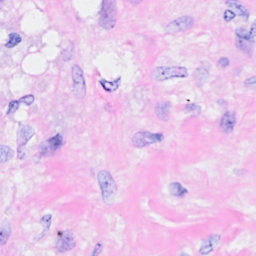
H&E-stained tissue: Breast